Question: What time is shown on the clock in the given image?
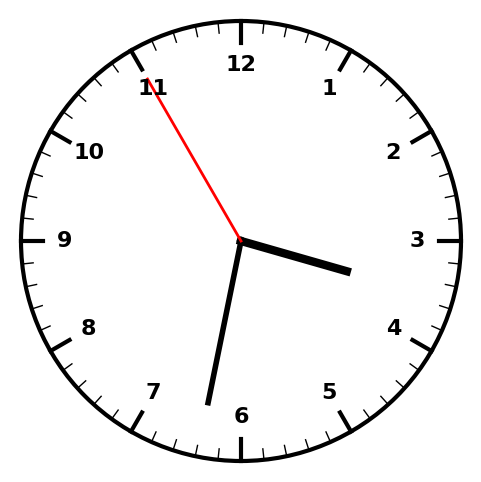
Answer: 03:31:55